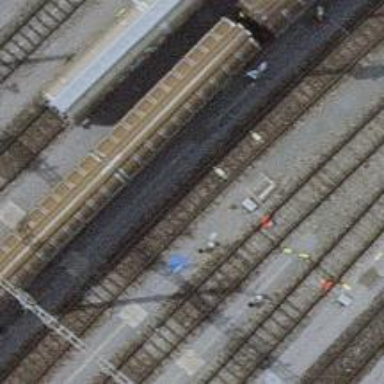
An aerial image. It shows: Railway track with electrified contact lines. This is siding track.